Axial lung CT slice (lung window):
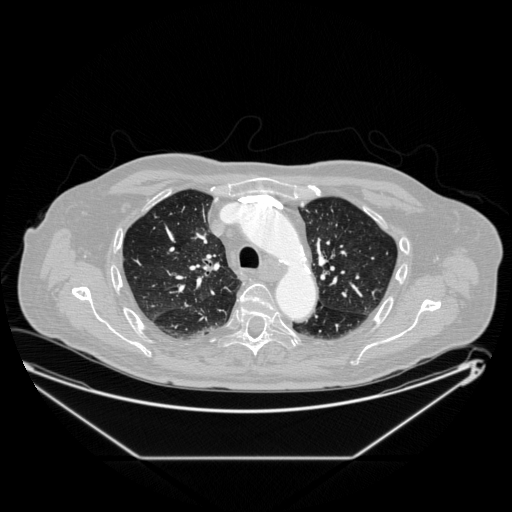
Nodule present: no